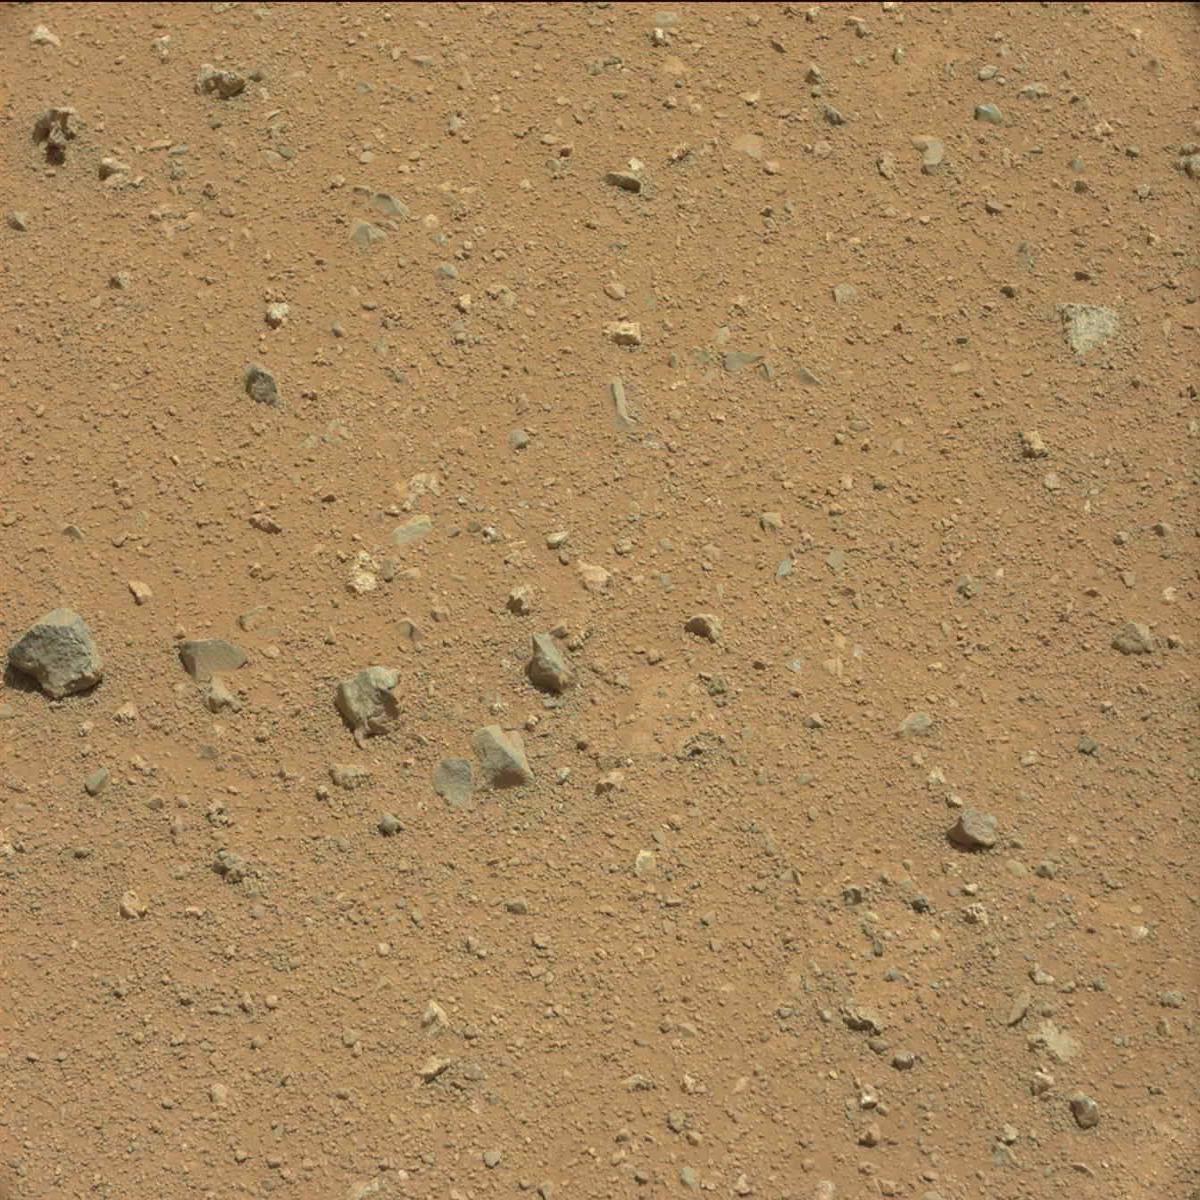
Terrain classes present: Bedrock, Rock, Sand / Soil